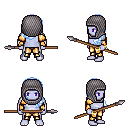
a pixel art fantasy rpg character, male body template, dark elf, purple skin, gold arm armor, gold greaves, white cyan left-swept hairstyle, chain hood, bracelets, spear, four views (front, back, left, right), 2x2 character sprite sheet, small pixel art, hard edges, no anti-aliasing